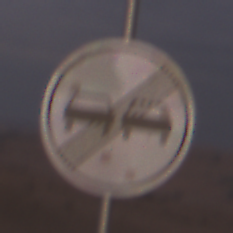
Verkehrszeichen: EndeUeberholverbot
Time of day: SunriseSunset
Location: Outdoor (Nature)
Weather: PartlyCloudy
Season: NotSpecified
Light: Natural